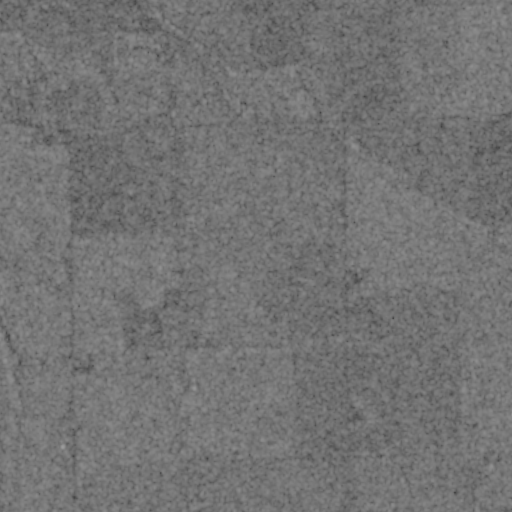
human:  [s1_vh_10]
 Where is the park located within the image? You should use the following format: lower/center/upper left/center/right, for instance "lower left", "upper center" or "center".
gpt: The park is located in the upper left of the image.
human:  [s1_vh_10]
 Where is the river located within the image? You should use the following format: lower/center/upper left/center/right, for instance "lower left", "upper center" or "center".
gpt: The river is located in the right of the image.
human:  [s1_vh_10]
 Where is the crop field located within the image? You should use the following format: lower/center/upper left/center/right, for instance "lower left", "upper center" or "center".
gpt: There is no crop field in the image.

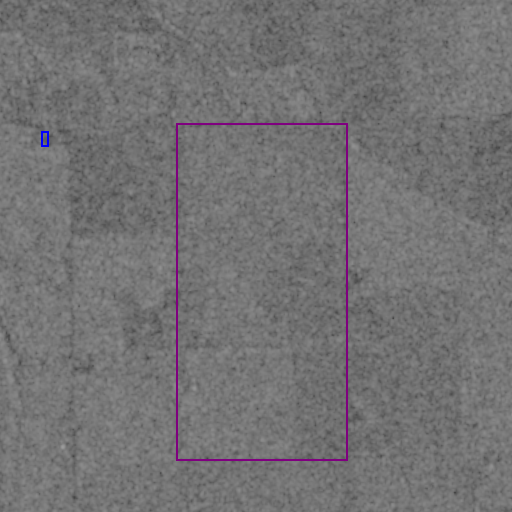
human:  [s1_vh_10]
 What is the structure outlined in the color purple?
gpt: The structure outlined in purple is a crop field.
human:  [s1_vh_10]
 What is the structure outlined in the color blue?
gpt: The structure outlined in blue is a park.
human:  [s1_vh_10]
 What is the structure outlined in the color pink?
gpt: There is no pink outline.